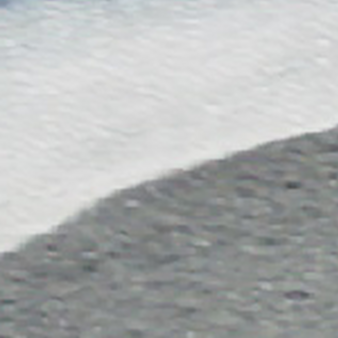
Label: other